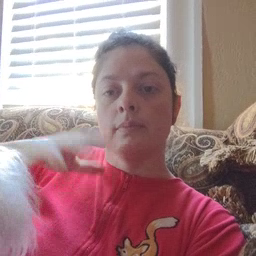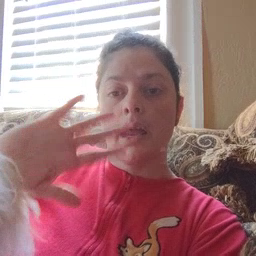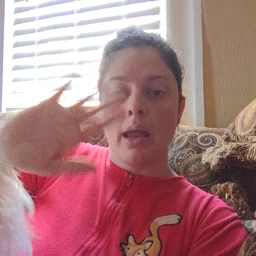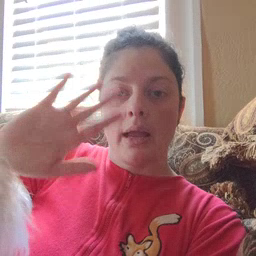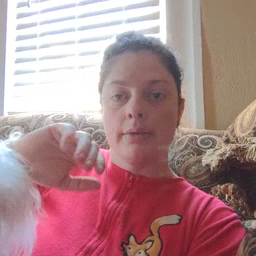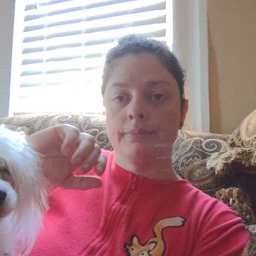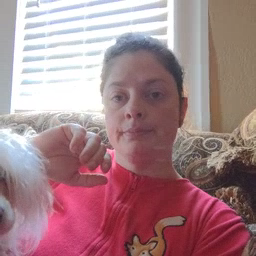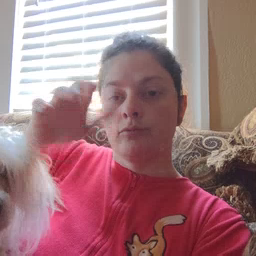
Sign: bye